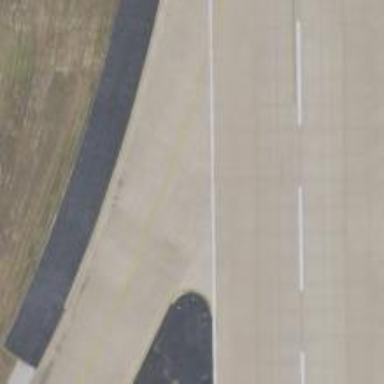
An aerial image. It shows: Image of taxiway at airport.